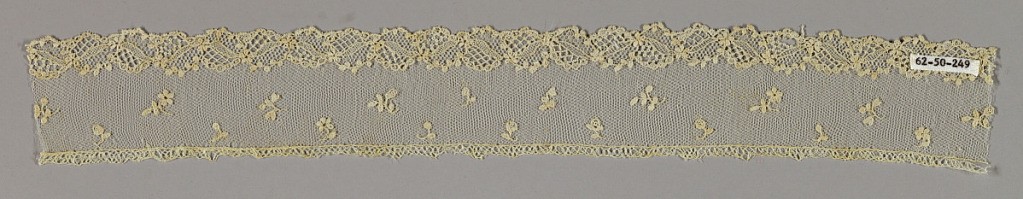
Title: Border
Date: late 18th century
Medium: linen Technique: needle lace with ground of loop and twist with twist return
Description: Border of Point d'Alençon with a design of small-scale floral shapes edged by a garland on one side.